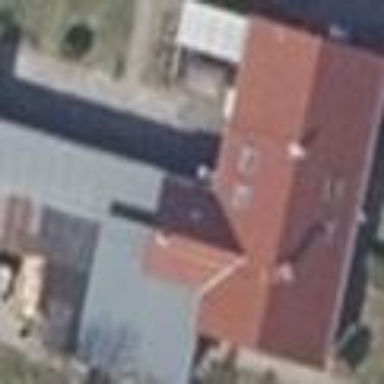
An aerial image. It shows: Simple and straightforward house.